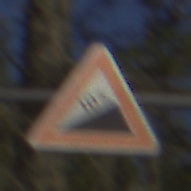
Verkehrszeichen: Steigung10
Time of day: MorningAfternoon
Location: Outdoor (Nature)
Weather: Clear
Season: Winter
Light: Natural